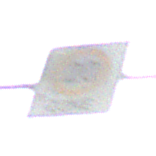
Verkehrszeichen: BeginnZone20
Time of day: SunriseSunset
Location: Outdoor (Suburban)
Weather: PartlyCloudy
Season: NotSpecified
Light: Natural